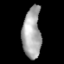
Tissue: lung
Cell type: Epithelial cells
Senescence score: 0.2193
Nuclear area (px): 927
Mean DAPI intensity: 167.383